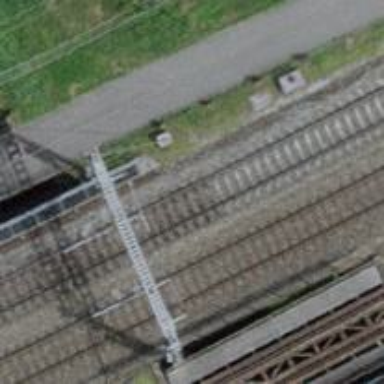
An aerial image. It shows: Railway bridge with electrified tracks and single rail.